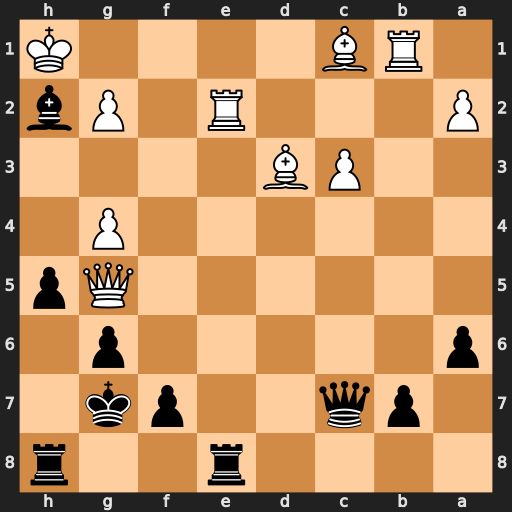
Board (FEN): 4r2r/1pq2pk1/p5p1/6Qp/6P1/2PB4/P3R1Pb/1RB4K
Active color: b
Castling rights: -
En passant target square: -
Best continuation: Rxe2 Bxe2 hxg4